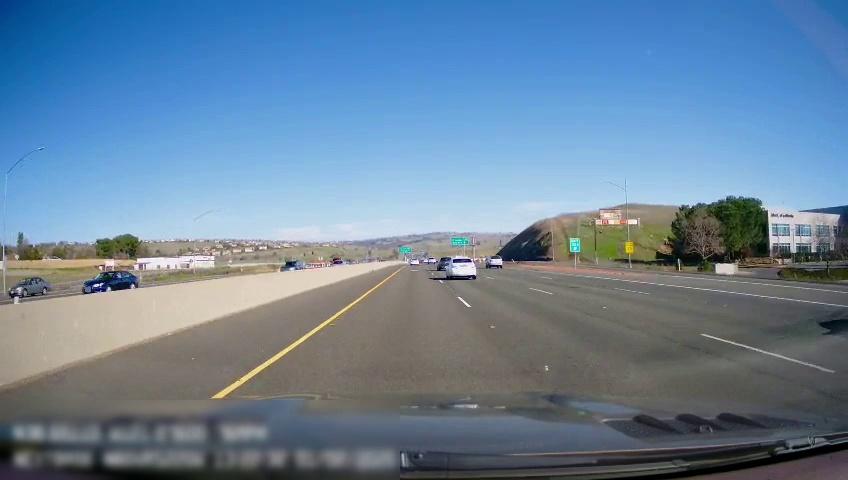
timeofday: Day
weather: Sunny
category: Drivable Space
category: Drivable Space
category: Vehicles | Car
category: Vehicles | Car
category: Vehicles | SUV
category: Vehicles | Car
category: Vehicles | Car
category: Vehicles | SUV
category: Vehicles | SUV
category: Lanes | Current Lane
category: Lanes | Current Lane
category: Lanes | Alternate Lane
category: Lanes | Alternate Lane
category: Lanes | Alternate Lane
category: Lanes | Alternate Lane
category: Lanes | Opposite Lane
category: Traffic | Signs
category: Traffic | Signs
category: Traffic | Signs